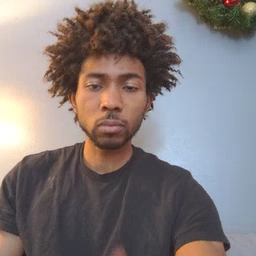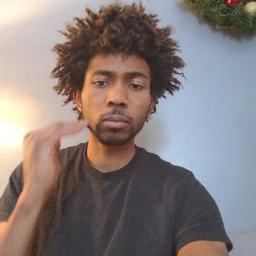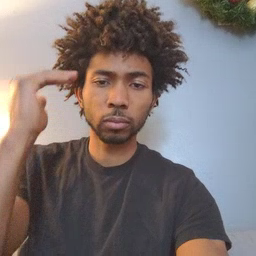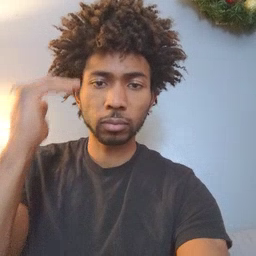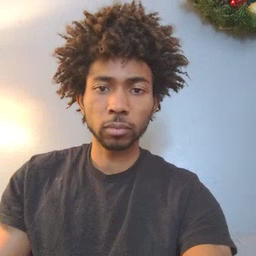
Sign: head